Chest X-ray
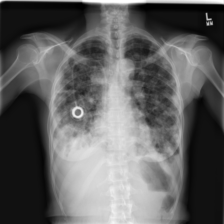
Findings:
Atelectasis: negative
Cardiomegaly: negative
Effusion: negative
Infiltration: negative
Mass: negative
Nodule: positive
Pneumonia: negative
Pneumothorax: negative
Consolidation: negative
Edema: negative
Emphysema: negative
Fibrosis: negative
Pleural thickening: negative
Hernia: negative